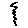
Label: zigzag